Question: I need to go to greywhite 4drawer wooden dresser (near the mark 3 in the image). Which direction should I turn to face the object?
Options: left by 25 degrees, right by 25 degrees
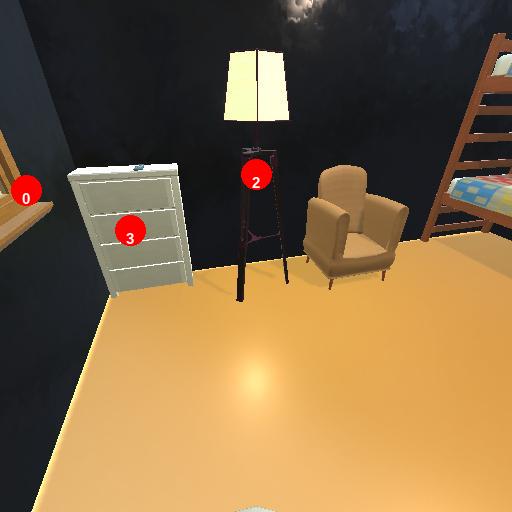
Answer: left by 25 degrees